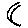
Label: moon